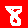
Digit: 8